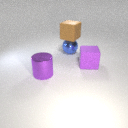
large blue metal sphere behind large purple rubber cube